Aerial crown-view tile of a tropical tree (Barro Colorado Island, Panama), acquired 20250715:
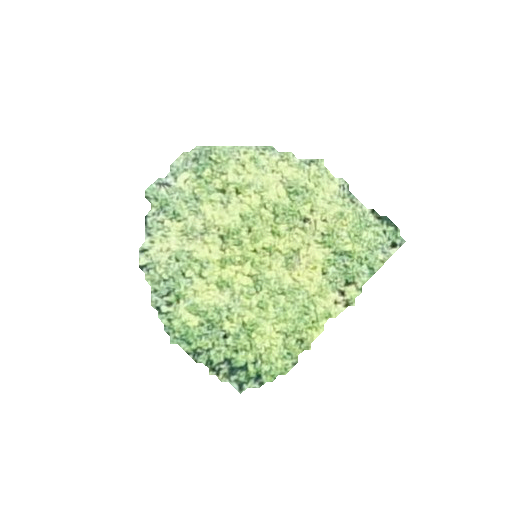
Species: Croton billbergianus
GBIF accepted scientific name: Croton billbergianus
Crown area: 63.51 m²